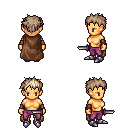
a pixel art fantasy rpg character, female body template, human, tanned skin, brown cape, magenta pants, white blonde bedhead hairstyle, leather bracers, metal boots, dagger, four views (front, back, left, right), 2x2 character sprite sheet, small pixel art, hard edges, no anti-aliasing